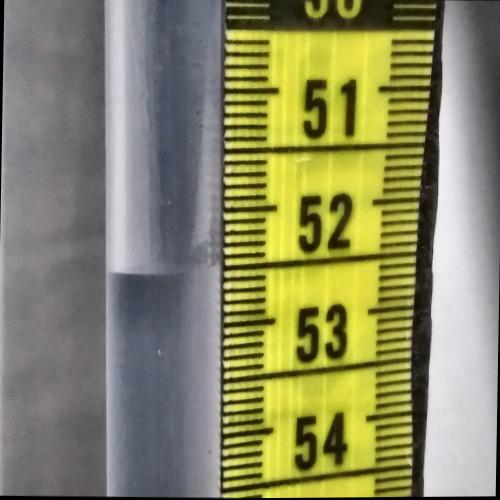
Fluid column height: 52.5 cm